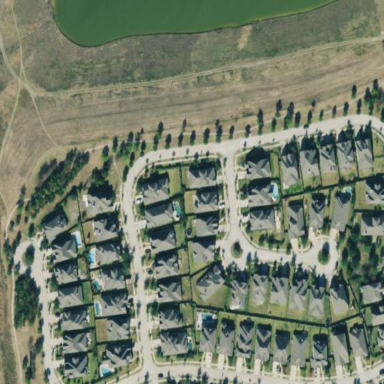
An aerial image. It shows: Single-family residential area in neighborhood setting.